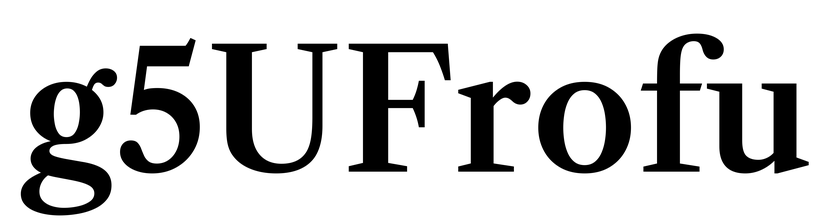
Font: LibreCaslonText_SemiBold